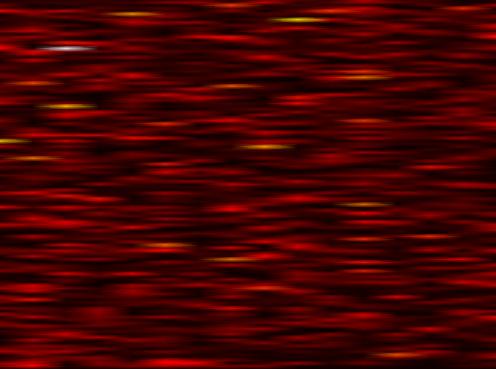
Label: UFMC